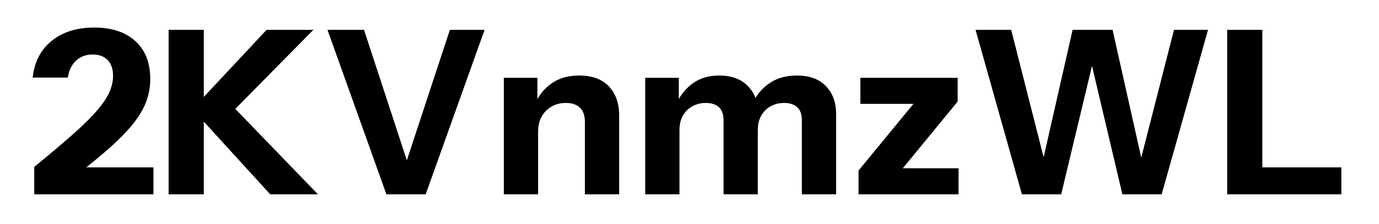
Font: InstrumentSans_Bold